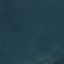
Land use / land cover: Forest